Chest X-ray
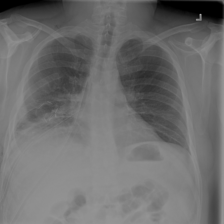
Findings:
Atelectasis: negative
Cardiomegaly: negative
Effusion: negative
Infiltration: negative
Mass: negative
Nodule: negative
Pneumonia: negative
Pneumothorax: negative
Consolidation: negative
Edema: negative
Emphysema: negative
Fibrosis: negative
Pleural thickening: negative
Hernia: negative